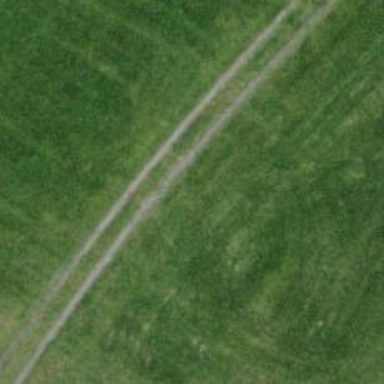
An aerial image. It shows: Track with grade5 tracktype.